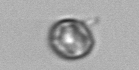
Label: Thalassiosira